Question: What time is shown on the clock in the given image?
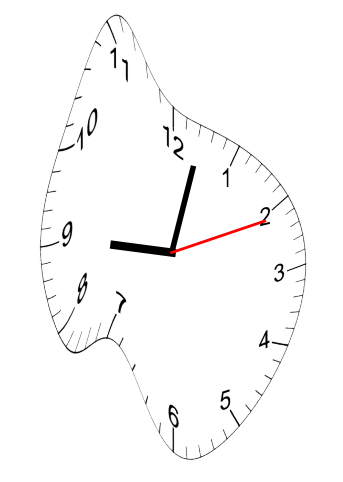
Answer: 09:02:11